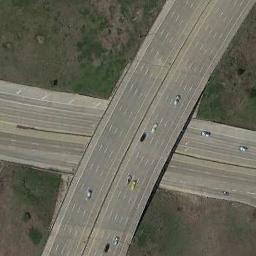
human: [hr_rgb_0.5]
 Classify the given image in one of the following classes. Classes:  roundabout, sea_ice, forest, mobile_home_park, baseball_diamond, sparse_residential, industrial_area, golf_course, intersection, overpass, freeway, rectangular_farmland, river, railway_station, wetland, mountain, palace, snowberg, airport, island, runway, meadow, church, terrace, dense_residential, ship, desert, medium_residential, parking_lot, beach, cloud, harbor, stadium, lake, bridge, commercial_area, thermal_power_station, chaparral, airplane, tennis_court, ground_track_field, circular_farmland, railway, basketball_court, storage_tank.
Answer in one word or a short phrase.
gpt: overpass